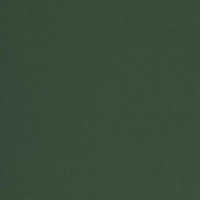
EUNIS habitat code: 15
Species observed at this site:
Podiceps cristatus